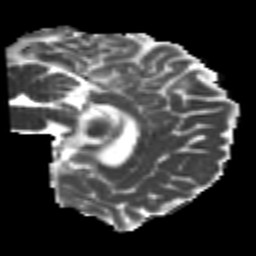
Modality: MD
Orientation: sagittal
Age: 23
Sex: male
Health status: healthy
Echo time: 0.074 s